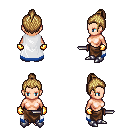
a pixel art fantasy rpg character, female body template, human, light skin, white trimmed cape, robe skirt, blonde short topknot hairstyle, gold gloves, metal boots, dagger, four views (front, back, left, right), 2x2 character sprite sheet, small pixel art, hard edges, no anti-aliasing